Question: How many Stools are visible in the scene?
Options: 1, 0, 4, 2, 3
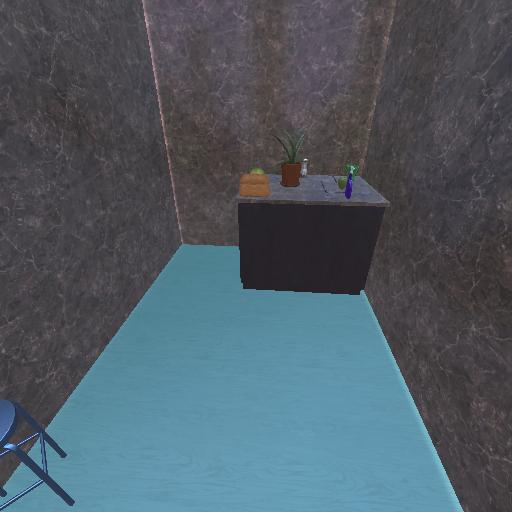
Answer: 1